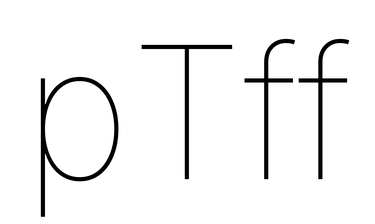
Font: Inter_Thin